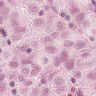
Metastatic tissue present: yes